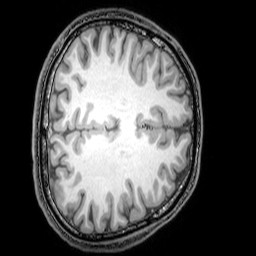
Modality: T1w
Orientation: axial
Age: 24
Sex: male
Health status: healthy
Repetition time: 0.081 s
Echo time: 0.037 s